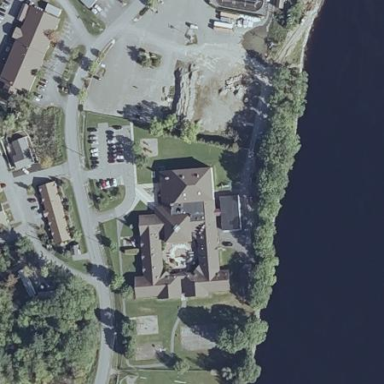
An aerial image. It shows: School building or complex.